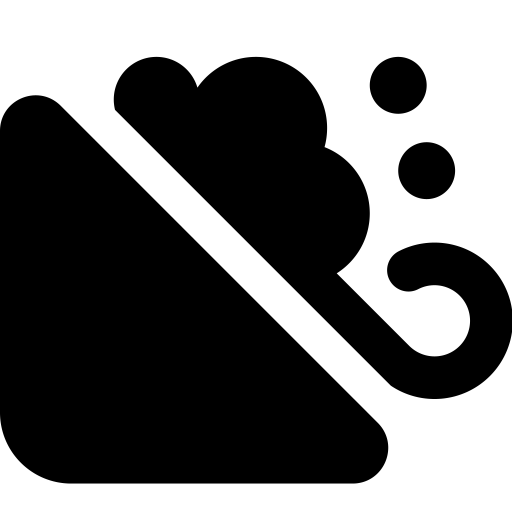
Tags: icon, FontAwesome, fa-icon, solid, hill, avalanche